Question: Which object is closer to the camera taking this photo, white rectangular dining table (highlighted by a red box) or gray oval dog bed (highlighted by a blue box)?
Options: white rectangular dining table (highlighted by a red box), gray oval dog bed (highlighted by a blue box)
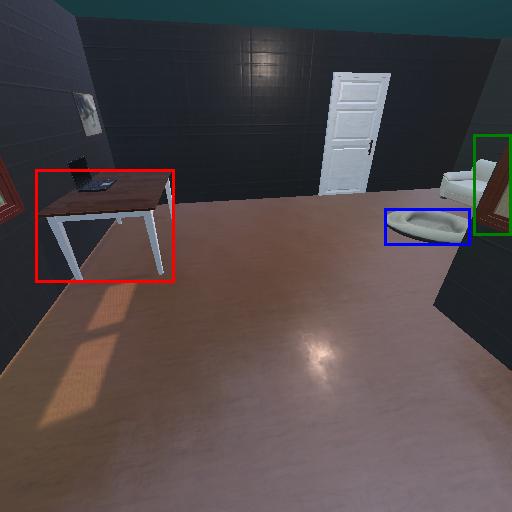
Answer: white rectangular dining table (highlighted by a red box)